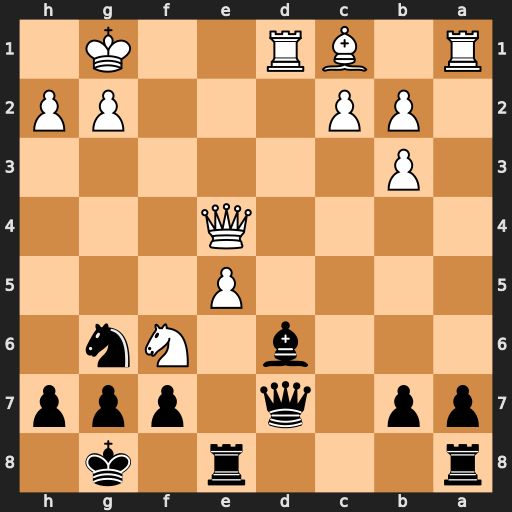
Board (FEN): r3r1k1/pp1q1ppp/3b1Nn1/4P3/4Q3/1P6/1PP3PP/R1BR2K1
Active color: b
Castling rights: -
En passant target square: -
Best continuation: gxf6 Rxd6 Qxd6